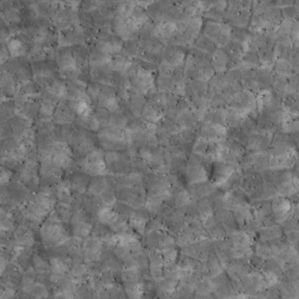
Label: non_frost